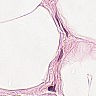
Metastatic tissue present: no